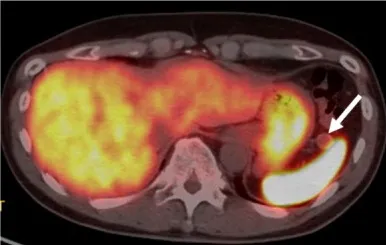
Images obtained by conventional clinical examinations. (C-F) Computed tomography (CT) scan of the nodule of the pancreatic tail. Early phase of contrast-enhanced CT.
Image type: radiology (pet)